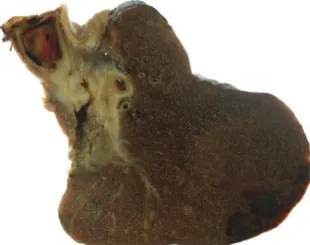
Surgical findings. B: Macroscopically, the cancer showed continuous invasion of the pulmonary artery, and the pulmonary trunk was occluded with a massive thrombus.
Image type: pathology (h&e)